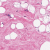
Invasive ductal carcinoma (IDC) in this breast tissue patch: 0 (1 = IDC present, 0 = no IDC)